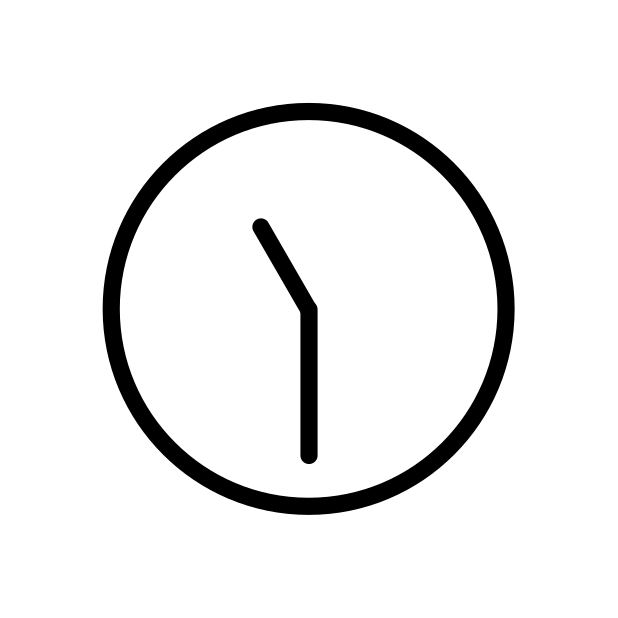
Emoji: 🕦
Name: clock face eleven-thirty
Unicode: 0x1f566